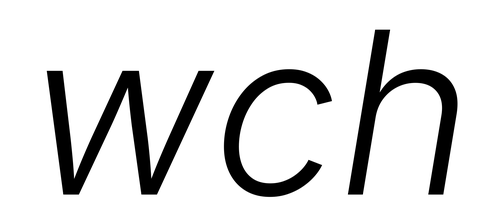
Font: Inter-Italic_Light_Italic